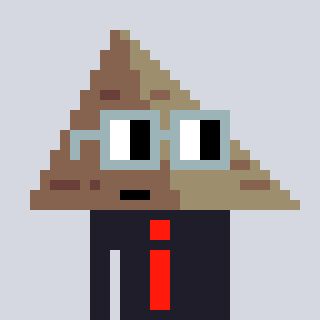
a pixel art character with square dark gray glasses, a pyramid-shaped head and a grayscale-colored body on a cool background